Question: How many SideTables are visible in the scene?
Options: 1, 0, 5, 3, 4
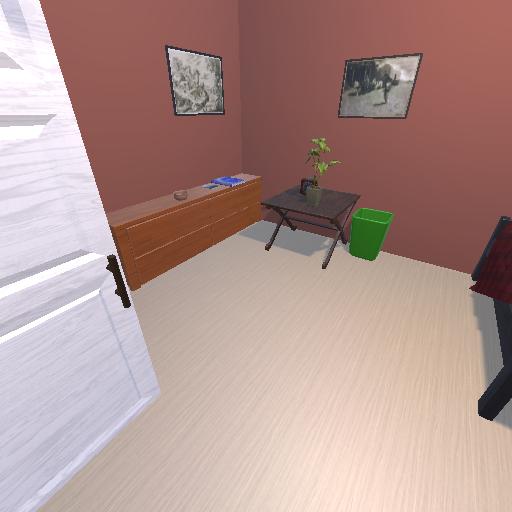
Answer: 1